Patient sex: M
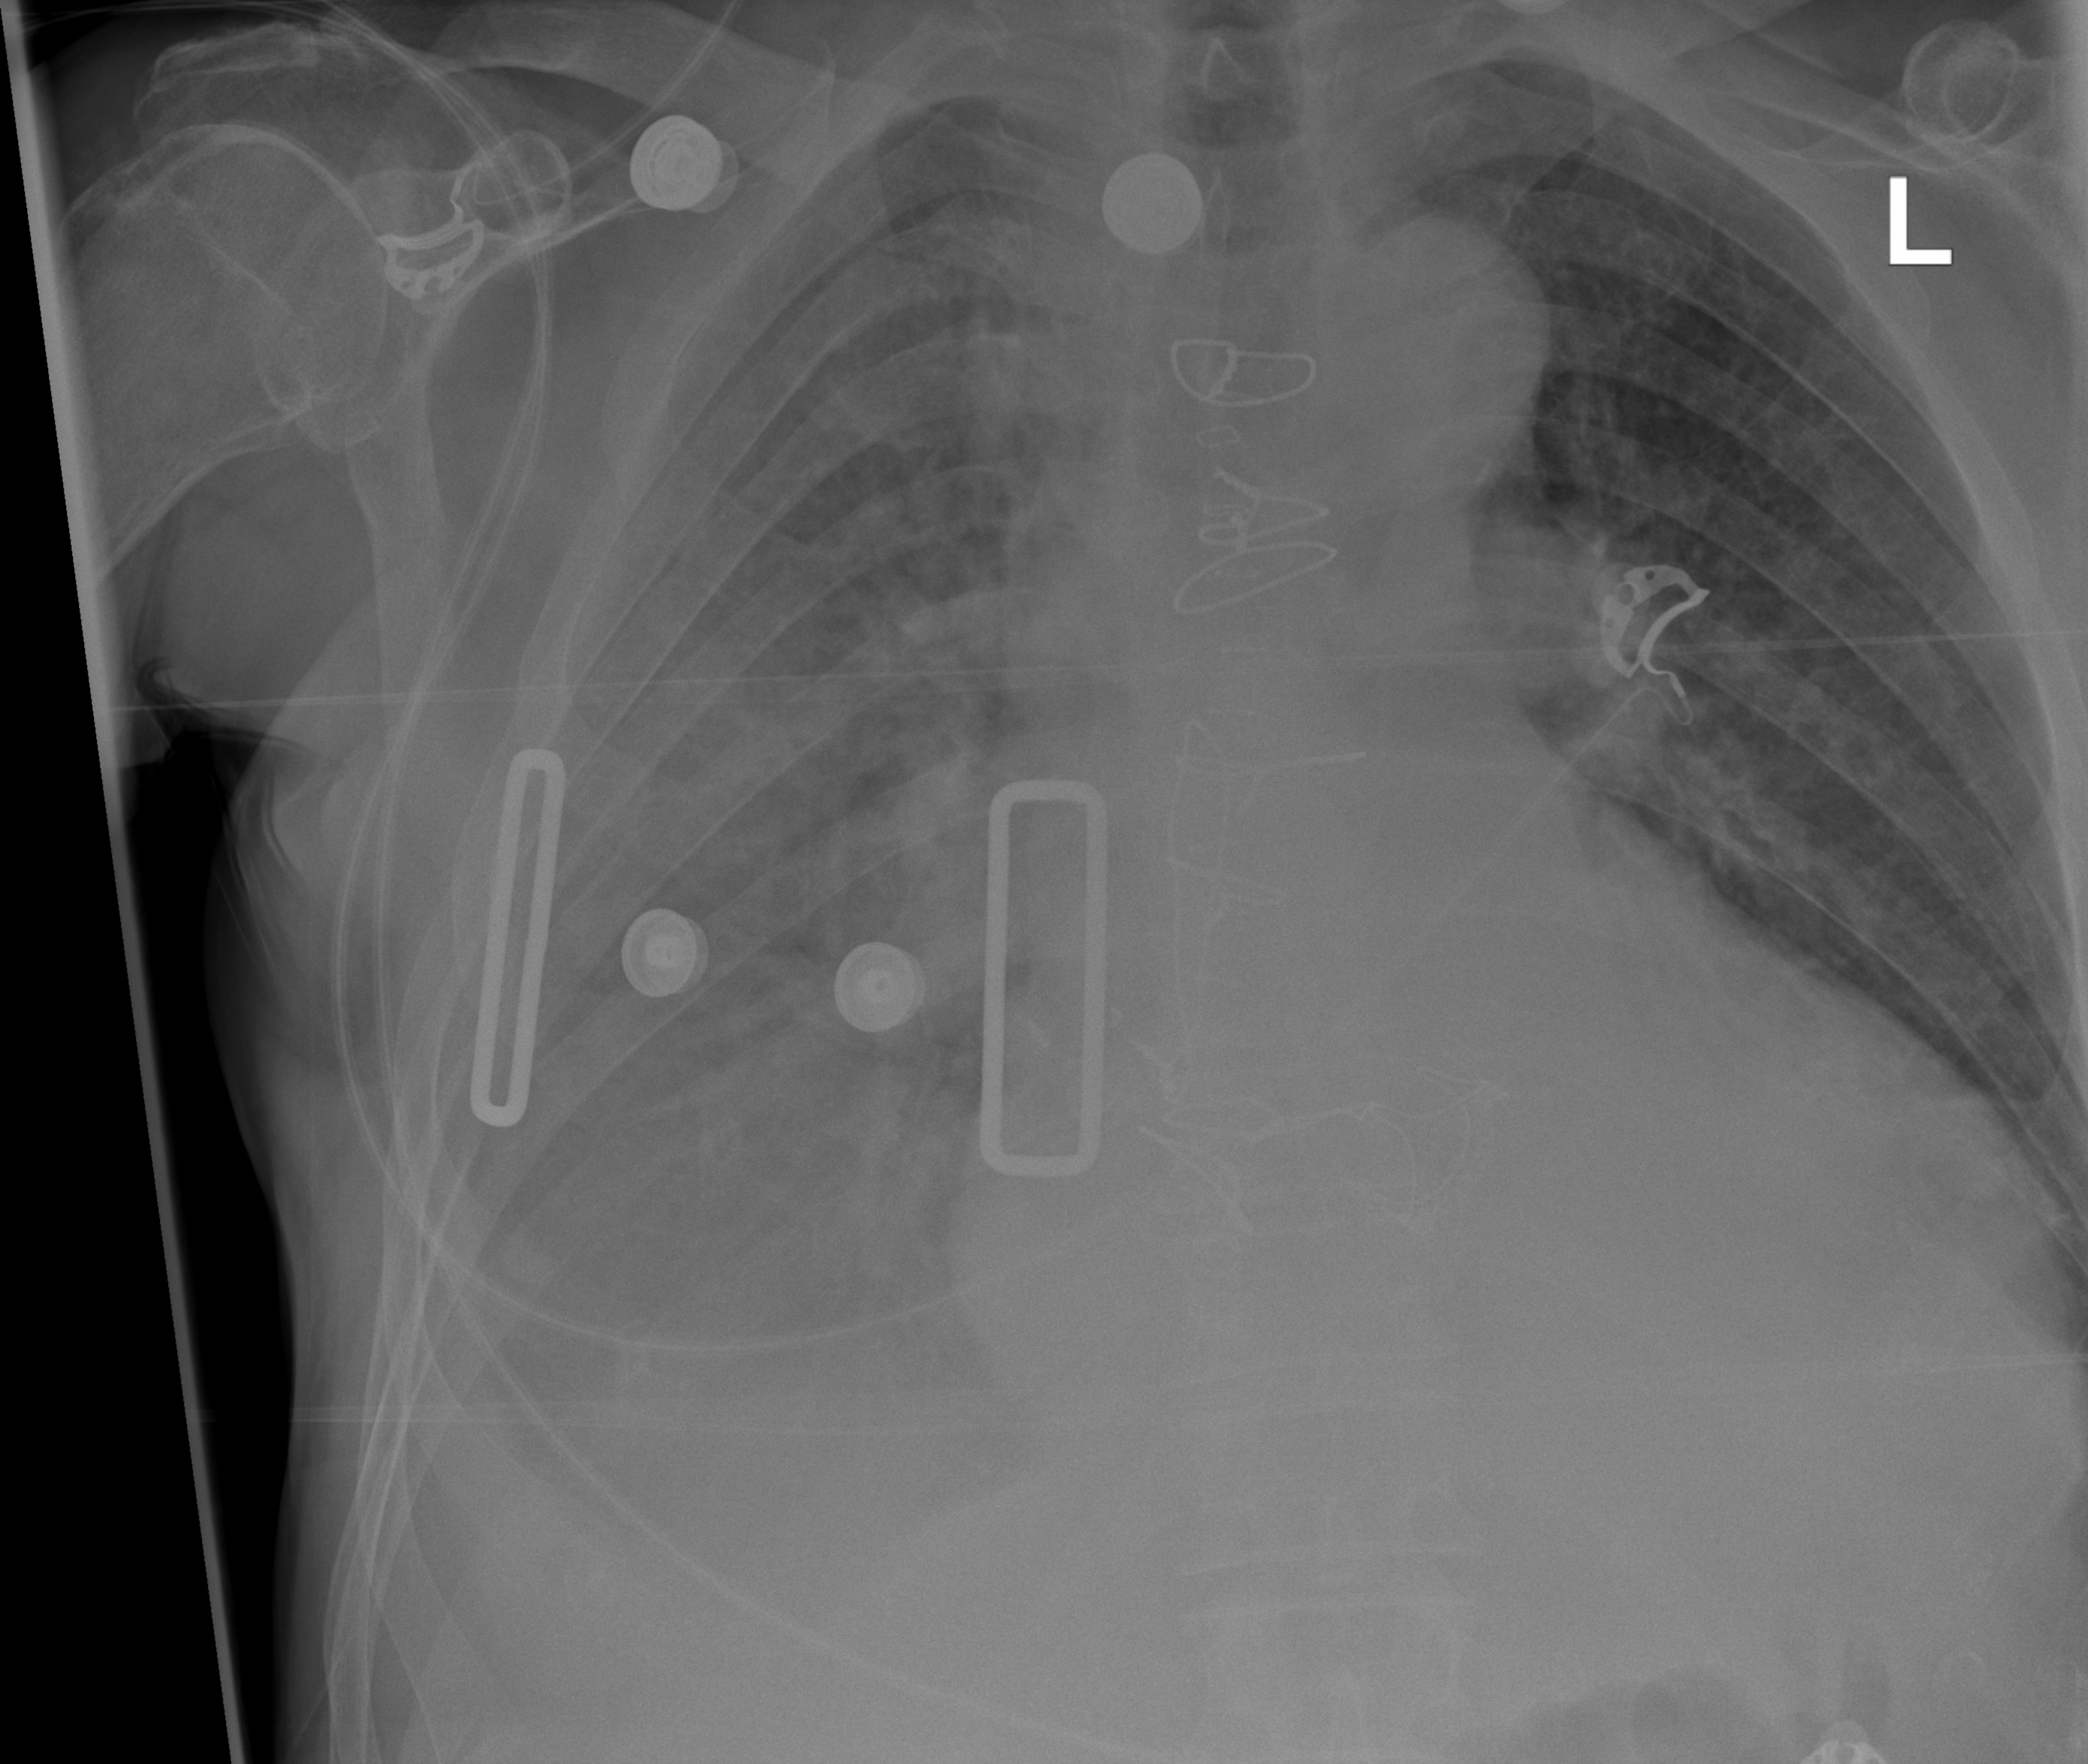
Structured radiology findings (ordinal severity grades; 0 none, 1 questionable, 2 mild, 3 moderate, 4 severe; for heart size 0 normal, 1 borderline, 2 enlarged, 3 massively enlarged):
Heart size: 3
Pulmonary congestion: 0
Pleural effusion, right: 3
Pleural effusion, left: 0
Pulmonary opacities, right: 2
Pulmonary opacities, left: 0
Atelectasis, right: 2
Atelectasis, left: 0